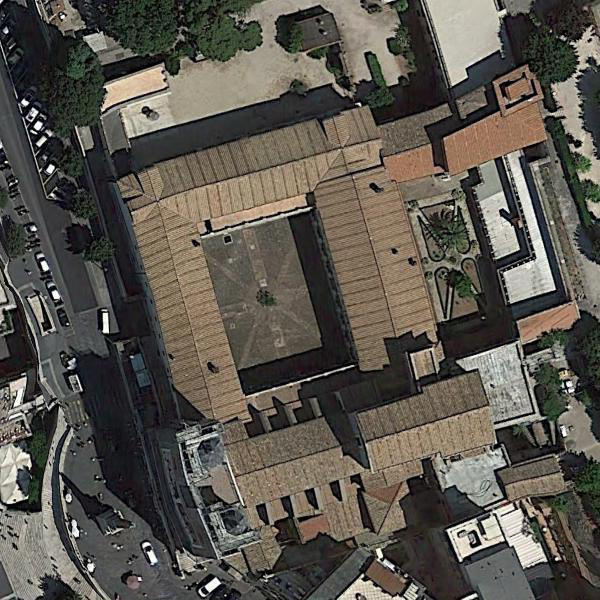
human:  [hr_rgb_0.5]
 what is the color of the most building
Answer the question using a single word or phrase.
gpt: orange